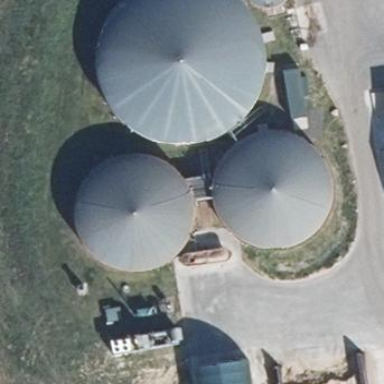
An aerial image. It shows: Silo serving as farm auxiliary building.